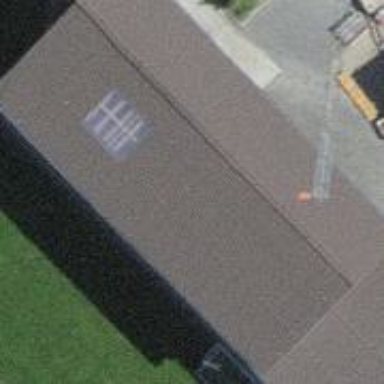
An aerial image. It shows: Garage building.